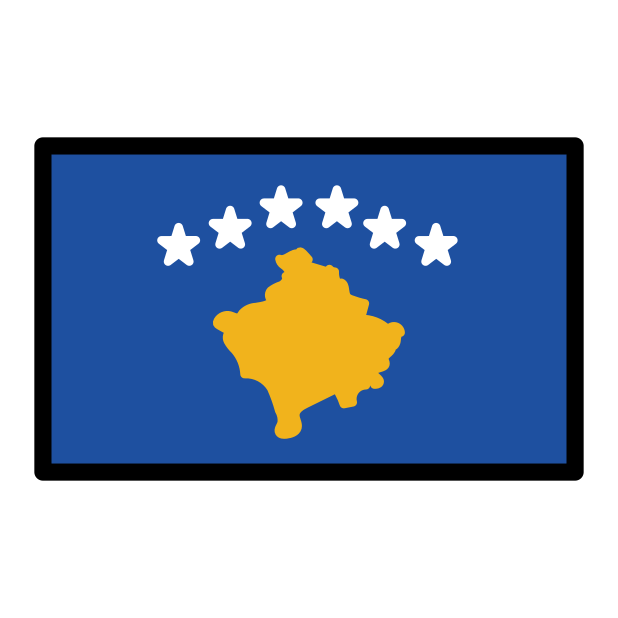
flag: Kosovo